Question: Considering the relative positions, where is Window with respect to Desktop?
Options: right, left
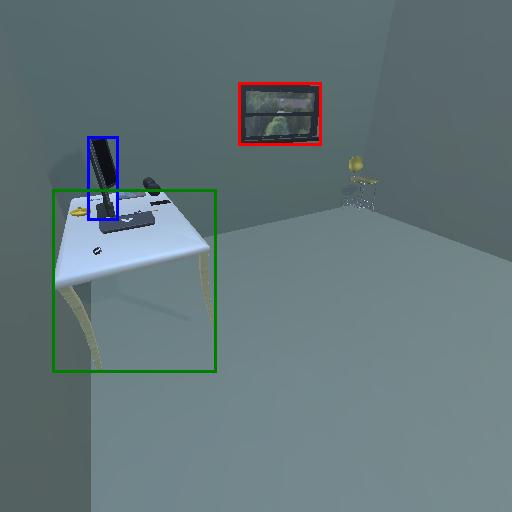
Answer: right